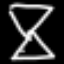
Label: hourglass